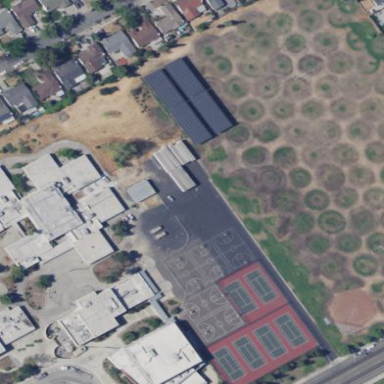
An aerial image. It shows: School.